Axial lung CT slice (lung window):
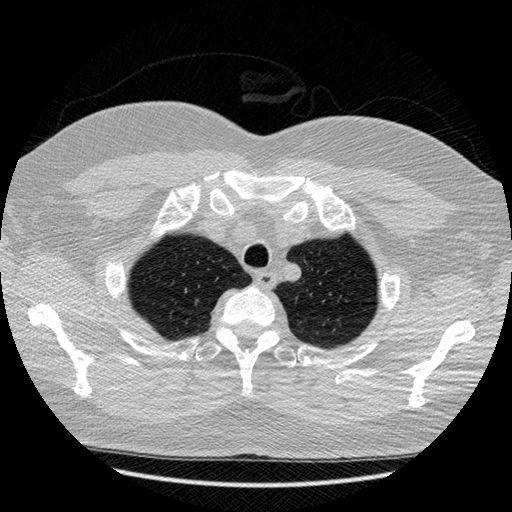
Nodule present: no